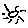
Label: sun